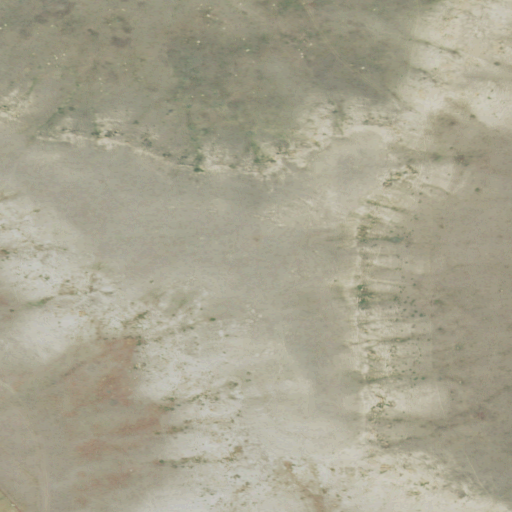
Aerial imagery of mountain in Montana named East Knee containing grassland and shrub